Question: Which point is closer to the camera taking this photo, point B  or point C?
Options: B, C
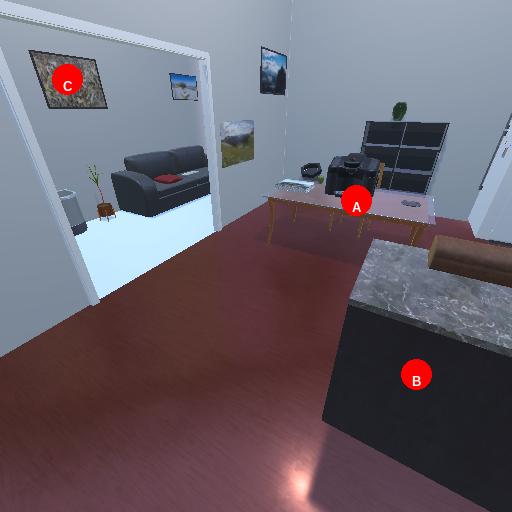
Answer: B